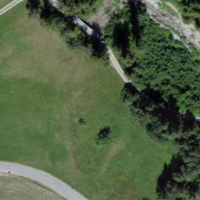
EUNIS habitat code: 52
Species observed at this site:
Stachys recta